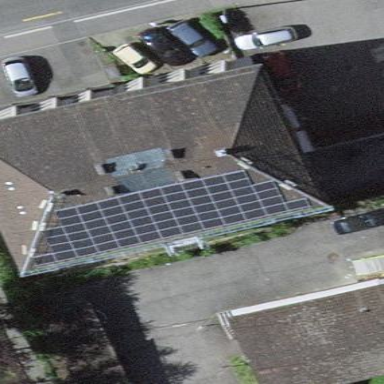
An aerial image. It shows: Solar power generator utilizing photovoltaic technology with solar photovoltaic panels.